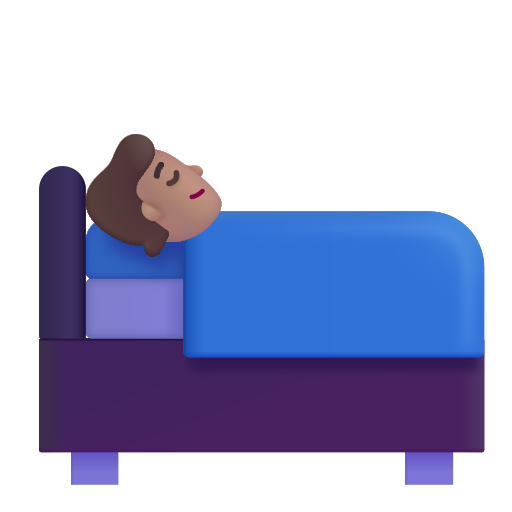
person in bed color